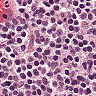
Metastatic tissue present: no